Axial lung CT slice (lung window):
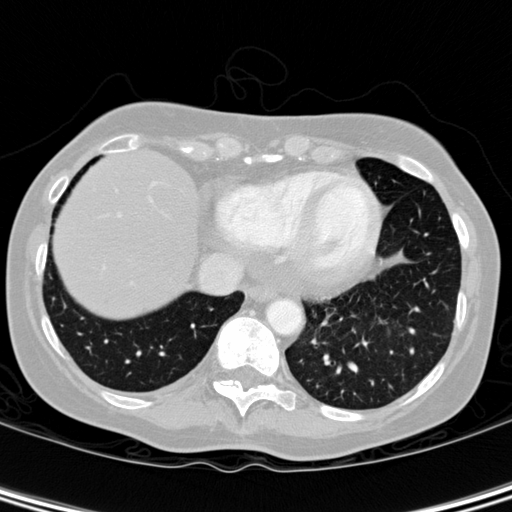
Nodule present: no